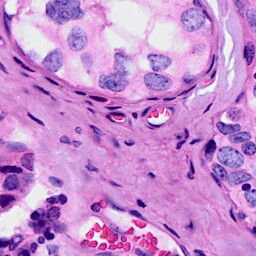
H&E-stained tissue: Breast